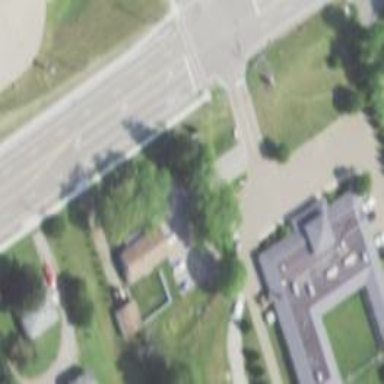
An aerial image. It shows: Veterinary facility.